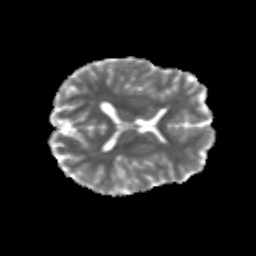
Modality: MD
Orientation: axial
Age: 23
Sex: male
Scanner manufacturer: siemens
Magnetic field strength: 3 T
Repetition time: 3.5 s
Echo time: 0.125 s